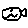
Label: fish